Field crop: tomato
Growth stage: 1
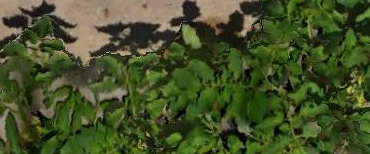
Species: tomato